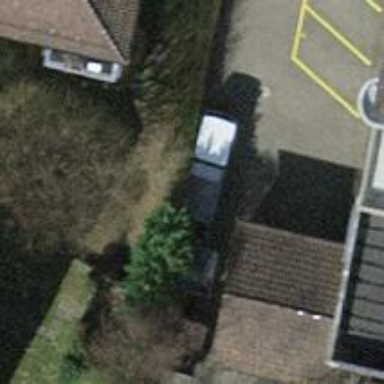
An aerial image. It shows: Driveway made of paving stones.